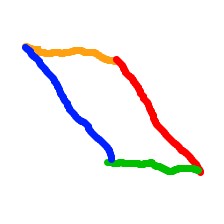
Shape: parallelogram